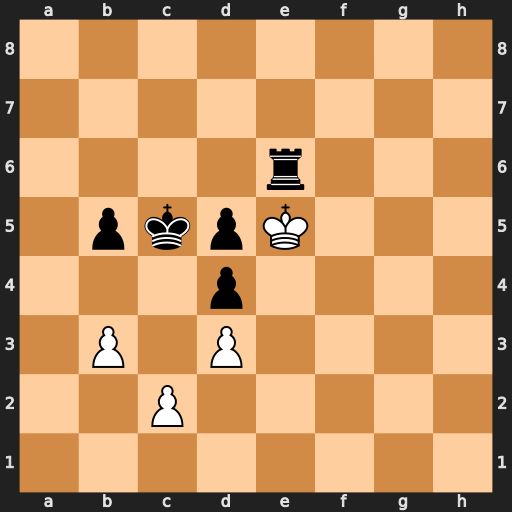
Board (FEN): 8/8/4r3/1pkpK3/3p4/1P1P4/2P5/8
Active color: w
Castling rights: -
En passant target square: -
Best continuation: Kxe6 Kb4 Kxd5 Kc3 b4